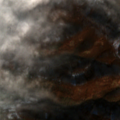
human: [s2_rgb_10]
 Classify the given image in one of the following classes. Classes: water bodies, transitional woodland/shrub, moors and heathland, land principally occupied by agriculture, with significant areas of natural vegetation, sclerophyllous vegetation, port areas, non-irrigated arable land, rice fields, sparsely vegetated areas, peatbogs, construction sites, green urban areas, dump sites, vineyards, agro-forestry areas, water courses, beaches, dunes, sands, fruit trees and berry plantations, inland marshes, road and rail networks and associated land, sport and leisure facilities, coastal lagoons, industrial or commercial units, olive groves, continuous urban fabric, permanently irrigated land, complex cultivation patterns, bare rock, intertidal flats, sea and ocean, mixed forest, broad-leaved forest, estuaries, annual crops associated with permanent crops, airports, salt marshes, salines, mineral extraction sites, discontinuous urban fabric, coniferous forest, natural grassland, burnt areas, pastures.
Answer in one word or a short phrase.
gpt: complex cultivation patterns, land principally occupied by agriculture, with significant areas of natural vegetation, broad-leaved forest, transitional woodland/shrub